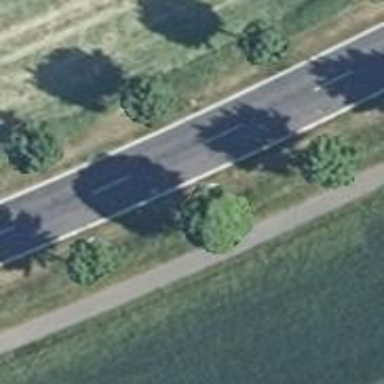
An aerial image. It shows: Row of trees in natural setting.